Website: crate-barrel
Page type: newsletter-management
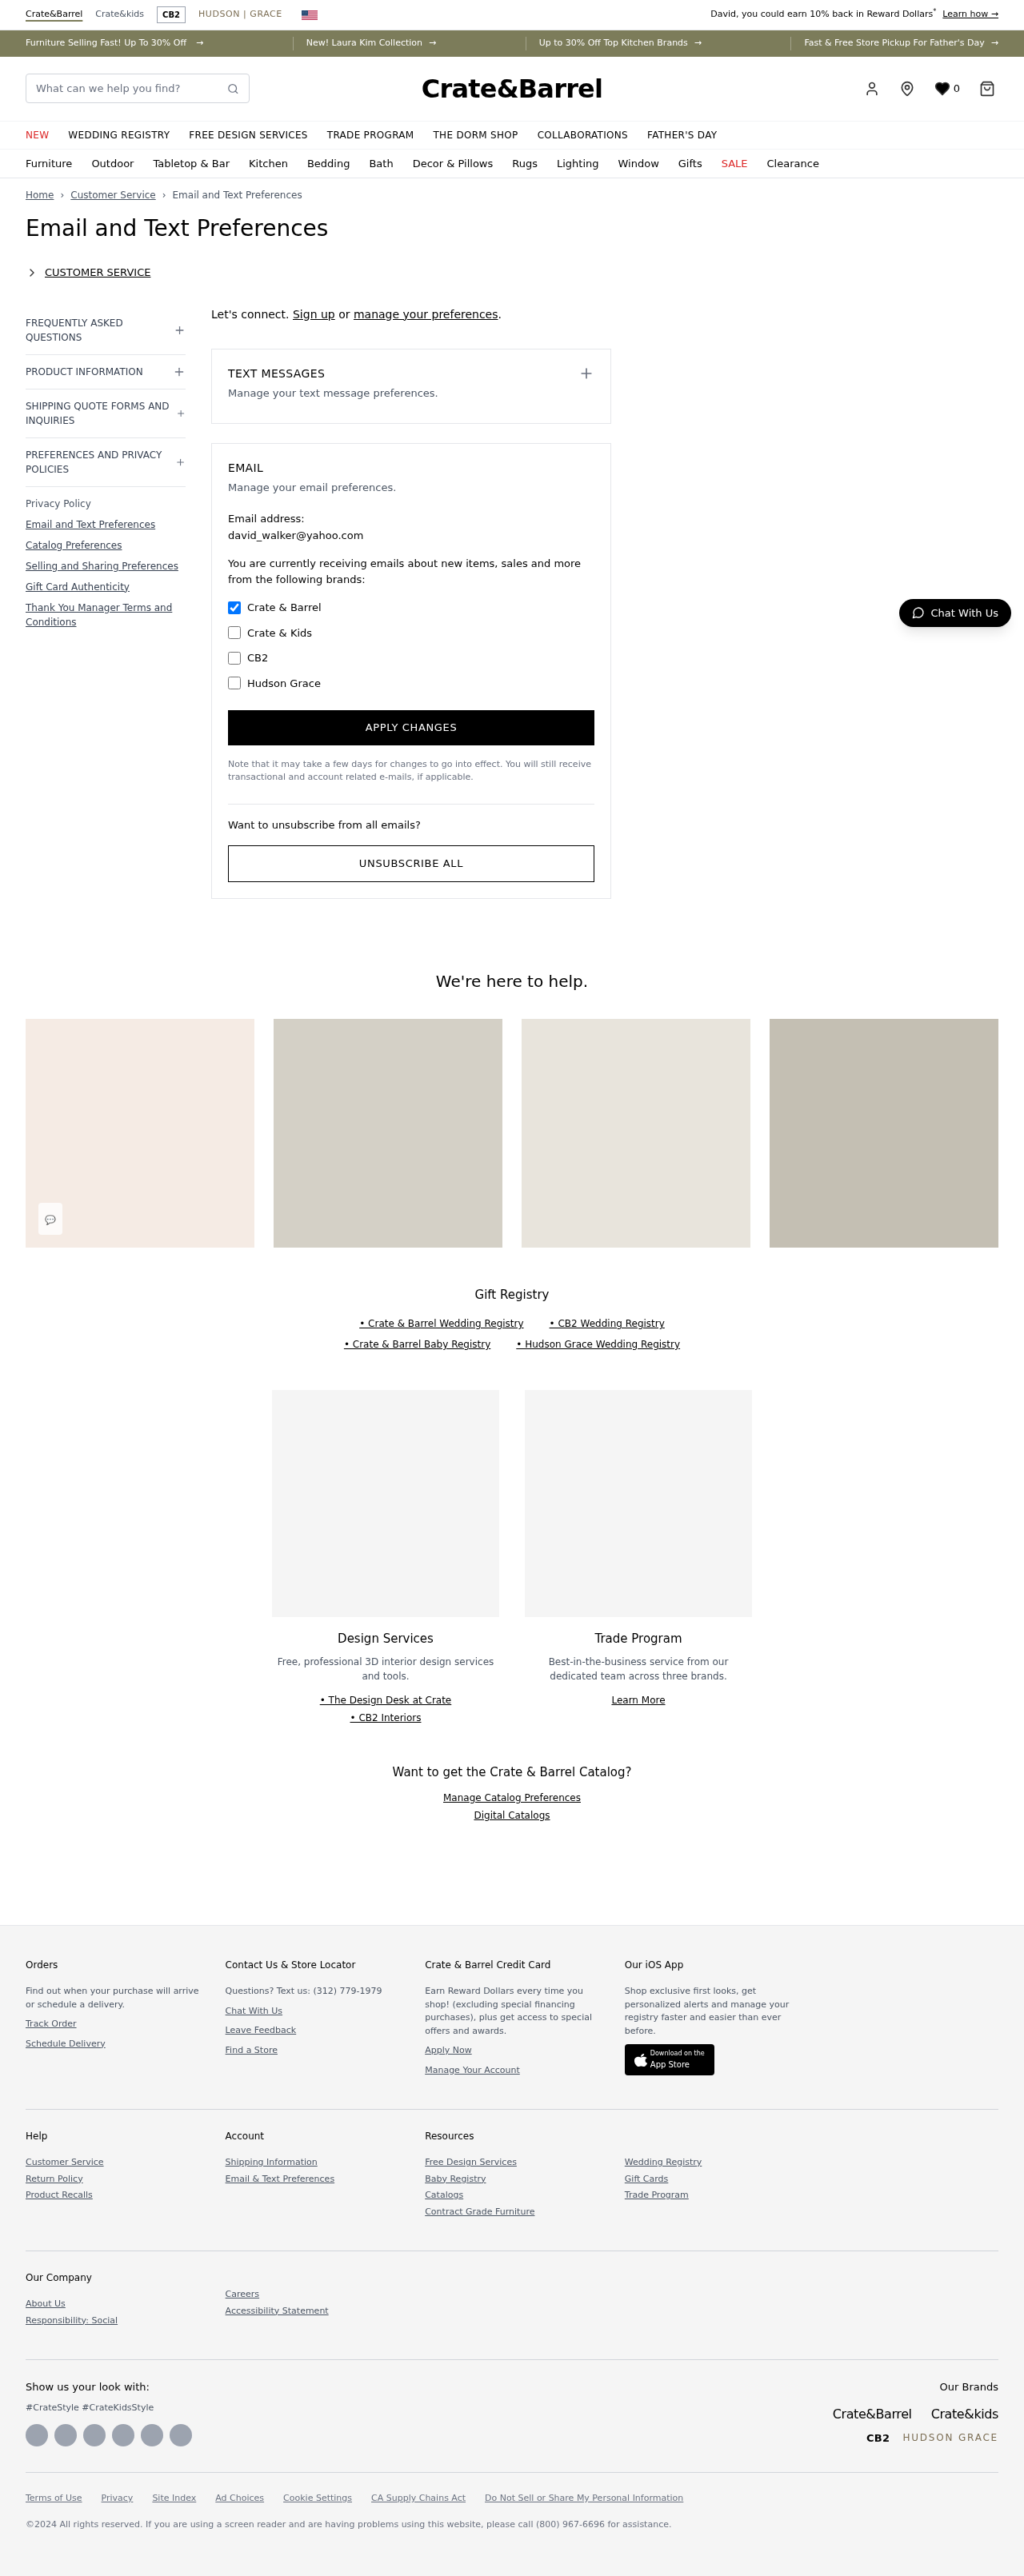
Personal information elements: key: PII_EMAIL
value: david_walker@yahoo.com
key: PII_FIRSTNAME
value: David
Search elements: key: HEADER_SEARCH
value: What can we help you find?
Other elements: key: WISHLIST_COUNT
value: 0